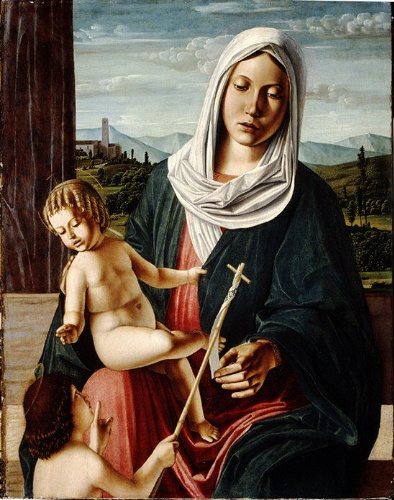
Title: Madonna and Child with the Infant Saint John the Baptist
Artist: Michele da Verona (Michele di Zenone)
Artist bio: Italian, Verona 1470–1536/37 Verona (?)
Date: probably late 1490s
Object type: Painting
Classification: Paintings
Medium: Tempera and oil on wood
Dimensions: 29 x 22 3/4 in. (73.7 x 57.8 cm)
Department: European Paintings
Credit line: Anonymous Gift, 1927
Accession year: 1927
Repository: Metropolitan Museum of Art, New York, NY
Tags: Madonna and Child|Saint John the Baptist|Cross